Field crop: tomato
Growth stage: 1
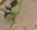
Species: solanum